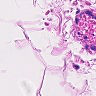
Metastatic tissue present: no